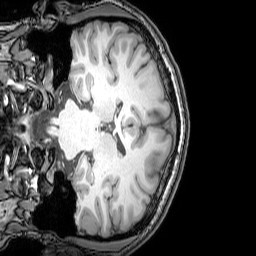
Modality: T1w
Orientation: coronal
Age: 22
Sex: male
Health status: healthy
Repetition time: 0.081 s
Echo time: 0.037 s